Question: The problem is not that my 'console.log' is not printed in the console. The problem is that the console is initially blank. I need to switch the tabs back and forth to get it working. Steps to reproduce:
1. Open Google chrome
2. Open some page
3. Open the console with Ctrl+Shift+I or F12
I even reinstall the browser (I kept the settings, because I can't afford to delete everything). Of course I removed all the extensions and disabled all the plugins. Still the same thing. Is there any application cache which I could delete to fix the problem.
Here is a screenshot:

P.S.
The error which you see is actually from the current page. It is not from the console. Here is what I see when open dev tools inside dev tools:
'''
Uncaught TypeError: Cannot call method 'statusBarResized' of undefined inspector.js:2181
'''
And all this happen after the latest big update of the browser.
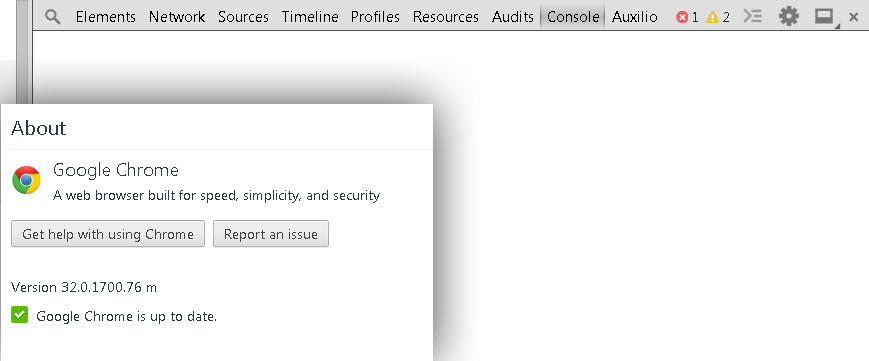
Answer: Your preferences have probably become corrupted. If you can reproduce the bug, please open a ticket at <URL>.
Reset the preferences to resolve the issue. These are saved in localStorage on 'chrome-devtools://devtools', so you need to open the devtools of the devtools (step 1-2 of <URL>, and either:
- 'localStorage.clear()'-